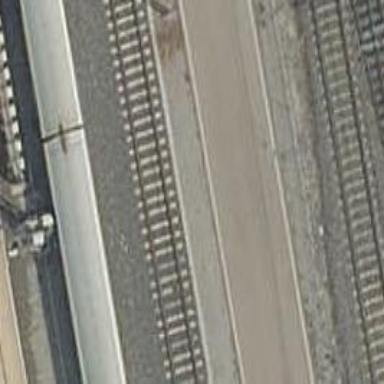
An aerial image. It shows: Rail yard with electrified contact lines for the trains.